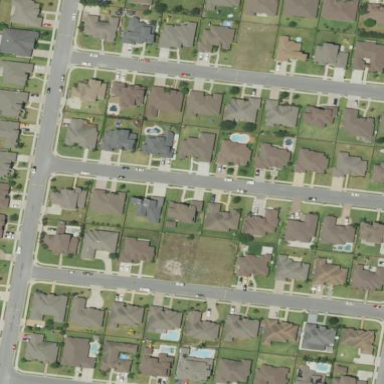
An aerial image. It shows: Residential area within neighborhood.